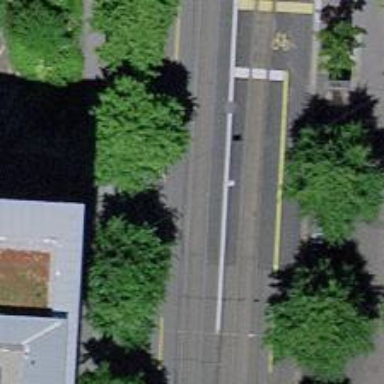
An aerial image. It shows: Tram level crossing on the railway.